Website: home-depot
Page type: billing-address
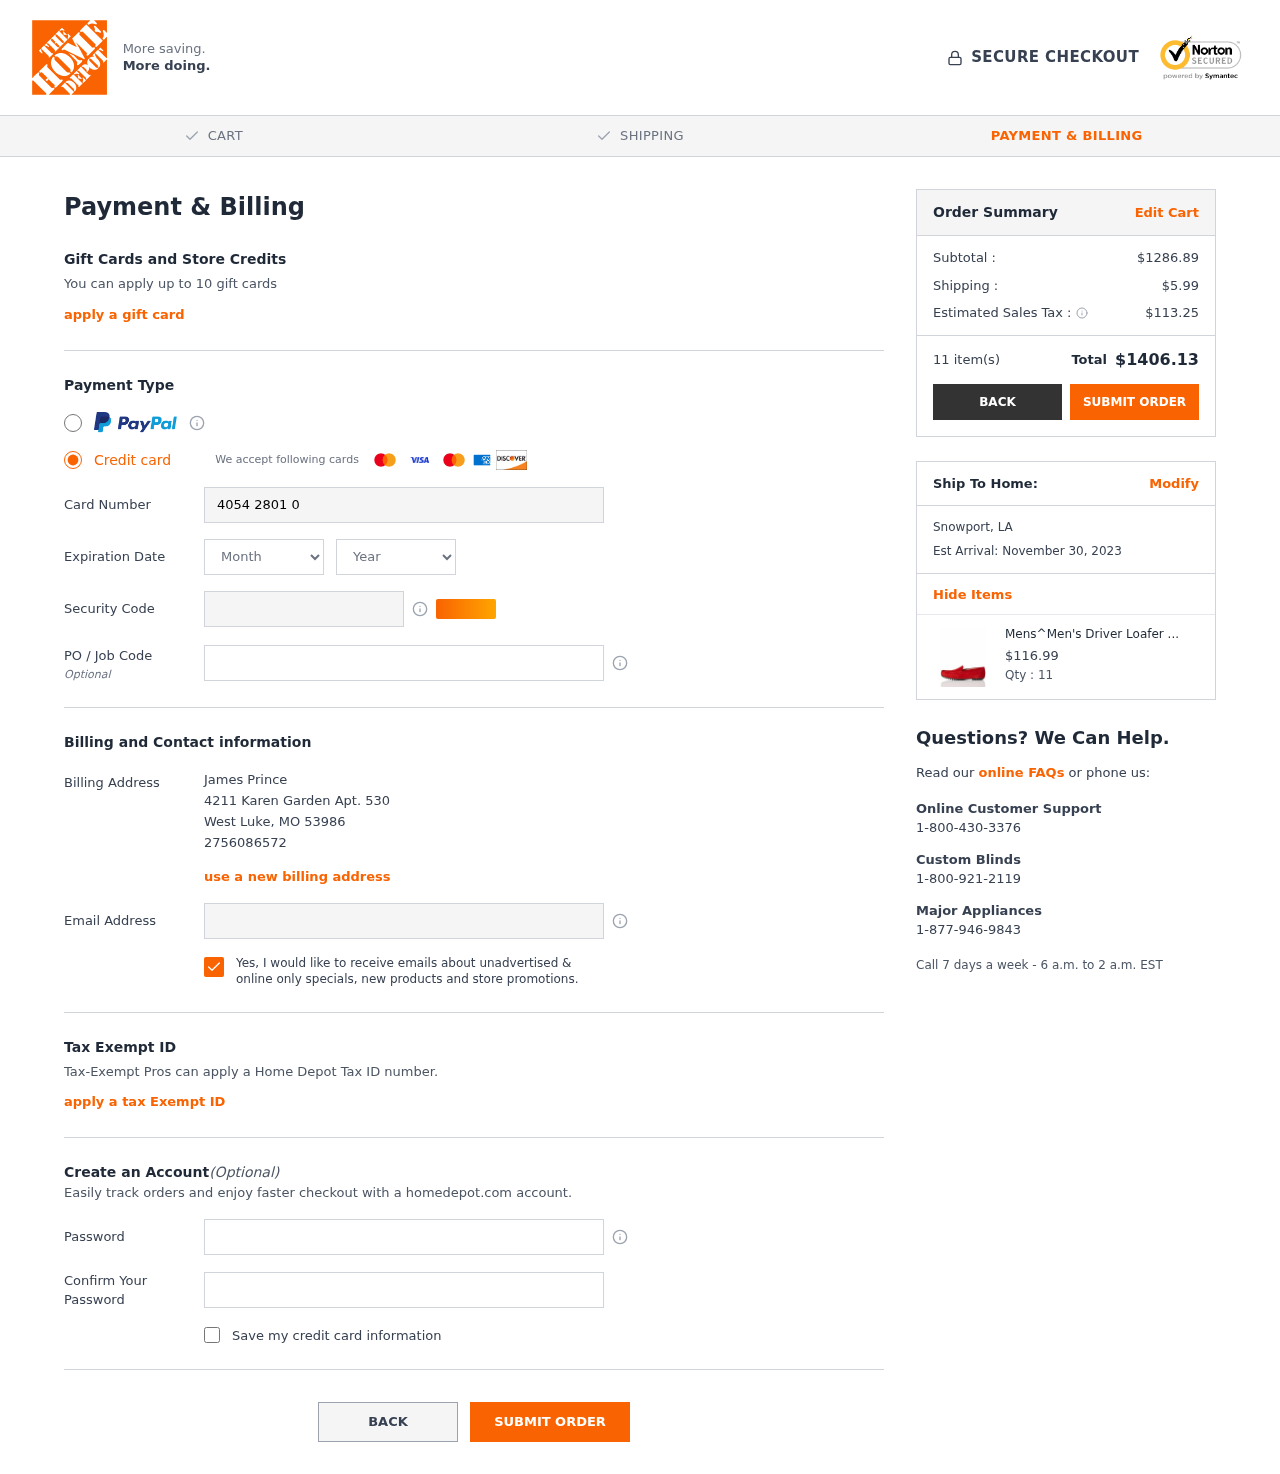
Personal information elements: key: PII_CARD_CVV
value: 313
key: PII_CARD_EXPIRY_MONTH
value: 01
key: PII_CARD_EXPIRY_YEAR
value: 29
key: PII_CARD_NUMBER
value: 4054 2801 0373 8444
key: PII_CITY
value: West Luke
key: PII_CITY2
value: Snowport
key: PII_EMAIL
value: jamesprince@yahoo.com
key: PII_FULLNAME
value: James Prince
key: PII_PHONE
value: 2756086572
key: PII_POSTCODE
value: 53986
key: PII_STATE_ABBR
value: MO
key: PII_STATE_ABBR2
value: LA
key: PII_STREET
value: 4211 Karen Garden Apt. 530
Product elements: key: PRODUCT1_NAME
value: Mens^Men's Driver Loafer Moccasin, Red Suede, 8 US
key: PRODUCT1_PRICE
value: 116.99
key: PRODUCT1_QUANTITY
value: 11
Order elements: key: ORDER_SUBTOTAL
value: $1286.89
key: ORDER_SHIPPING_COST
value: $5.99
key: ORDER_TAX
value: $113.25
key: ORDER_NUM_ITEMS
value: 11 item(s)
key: ORDER_TOTAL
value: $1406.13
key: ORDER_DELIVERY_DATE
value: Est Arrival: November 30, 2023